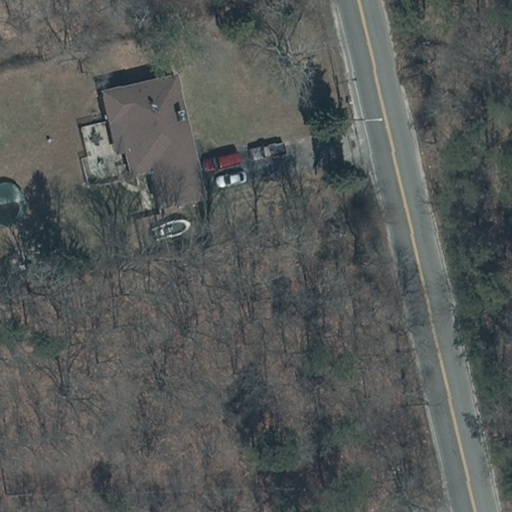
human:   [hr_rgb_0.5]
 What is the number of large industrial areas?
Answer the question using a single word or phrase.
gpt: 1

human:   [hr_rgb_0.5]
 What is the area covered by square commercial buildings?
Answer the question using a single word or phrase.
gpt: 0m2

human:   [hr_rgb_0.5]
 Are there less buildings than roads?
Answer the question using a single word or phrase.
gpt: no

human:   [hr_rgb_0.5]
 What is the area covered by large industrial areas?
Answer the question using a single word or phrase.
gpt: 10435m2

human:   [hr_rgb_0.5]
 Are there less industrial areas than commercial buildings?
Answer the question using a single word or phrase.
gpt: no

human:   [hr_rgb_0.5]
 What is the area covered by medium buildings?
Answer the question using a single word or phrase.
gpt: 443m2

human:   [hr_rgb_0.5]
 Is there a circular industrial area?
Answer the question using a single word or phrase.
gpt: no

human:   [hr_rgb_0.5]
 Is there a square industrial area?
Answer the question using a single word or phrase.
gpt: no

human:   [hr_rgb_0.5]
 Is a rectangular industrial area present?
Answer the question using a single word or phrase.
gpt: yes

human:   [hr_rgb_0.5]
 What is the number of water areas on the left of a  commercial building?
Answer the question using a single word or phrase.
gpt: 0

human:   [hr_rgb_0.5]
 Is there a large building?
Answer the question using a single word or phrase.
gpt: no

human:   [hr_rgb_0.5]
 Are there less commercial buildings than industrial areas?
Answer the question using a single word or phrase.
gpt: yes

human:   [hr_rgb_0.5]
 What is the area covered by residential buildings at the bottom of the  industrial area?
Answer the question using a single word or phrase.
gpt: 443m2

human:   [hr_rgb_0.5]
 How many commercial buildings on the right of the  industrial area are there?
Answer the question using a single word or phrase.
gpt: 0

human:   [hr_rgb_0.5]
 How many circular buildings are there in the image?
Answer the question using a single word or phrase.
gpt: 0

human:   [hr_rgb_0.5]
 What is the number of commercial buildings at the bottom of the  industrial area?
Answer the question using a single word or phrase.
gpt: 0

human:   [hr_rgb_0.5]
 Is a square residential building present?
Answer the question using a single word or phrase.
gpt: no

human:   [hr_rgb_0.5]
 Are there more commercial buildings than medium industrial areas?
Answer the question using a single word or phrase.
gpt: no

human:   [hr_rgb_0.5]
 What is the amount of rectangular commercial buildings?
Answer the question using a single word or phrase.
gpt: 0

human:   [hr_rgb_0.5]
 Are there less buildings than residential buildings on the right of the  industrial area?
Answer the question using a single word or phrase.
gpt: no

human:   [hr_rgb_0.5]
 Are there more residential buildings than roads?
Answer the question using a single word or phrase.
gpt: no

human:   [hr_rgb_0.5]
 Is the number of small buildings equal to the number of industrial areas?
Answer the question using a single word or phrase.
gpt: no

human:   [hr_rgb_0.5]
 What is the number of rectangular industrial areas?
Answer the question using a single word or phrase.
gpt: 1

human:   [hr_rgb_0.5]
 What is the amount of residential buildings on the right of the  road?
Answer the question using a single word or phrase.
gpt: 0

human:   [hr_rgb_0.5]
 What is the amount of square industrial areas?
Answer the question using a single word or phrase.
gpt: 0

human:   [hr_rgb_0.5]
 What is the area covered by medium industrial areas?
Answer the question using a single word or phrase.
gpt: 0m2

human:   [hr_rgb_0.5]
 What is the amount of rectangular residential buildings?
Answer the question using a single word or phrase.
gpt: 0

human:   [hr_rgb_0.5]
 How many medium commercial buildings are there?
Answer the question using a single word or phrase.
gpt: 0

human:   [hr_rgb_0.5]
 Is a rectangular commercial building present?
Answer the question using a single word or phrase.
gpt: no

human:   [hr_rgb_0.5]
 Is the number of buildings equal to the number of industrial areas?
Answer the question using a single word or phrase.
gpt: yes

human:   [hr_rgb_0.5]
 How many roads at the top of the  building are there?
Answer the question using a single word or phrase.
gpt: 0

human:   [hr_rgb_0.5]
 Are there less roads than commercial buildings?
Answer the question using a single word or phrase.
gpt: no

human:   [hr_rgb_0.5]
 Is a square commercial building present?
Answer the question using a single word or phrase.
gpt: no

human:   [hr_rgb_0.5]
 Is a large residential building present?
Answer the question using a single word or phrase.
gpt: no

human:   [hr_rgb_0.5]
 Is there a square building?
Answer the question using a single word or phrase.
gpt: no

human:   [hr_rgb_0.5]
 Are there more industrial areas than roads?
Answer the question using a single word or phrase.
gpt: no